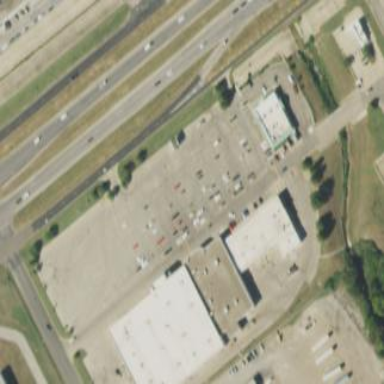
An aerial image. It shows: Parking area.